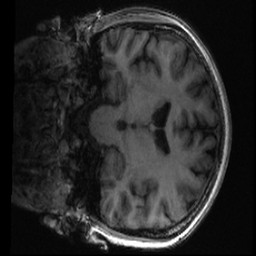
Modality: T1w
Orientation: coronal
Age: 22
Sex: female